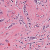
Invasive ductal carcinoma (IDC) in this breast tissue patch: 1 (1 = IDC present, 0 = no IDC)